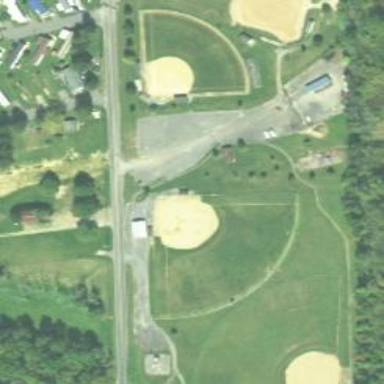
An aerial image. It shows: Softball pitch for leisure land activities.